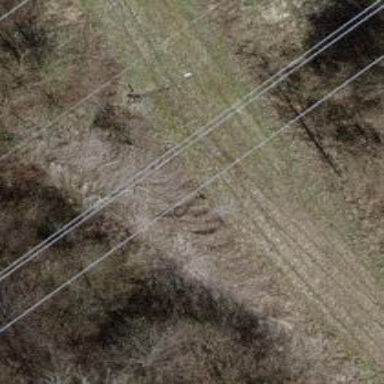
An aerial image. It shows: Preserved narrow-gauge railway with electrified contact line.